Question: I am creating one web application which has structure as shown in following image:

I have all entities and datastore files in the 'App_Code' folder. i.e no separate project layer is created. I want to use Nunit for unit testing. But as for NUnit testing I need 'projectname.dll' and my web application will not create dll I don't know how to test my methods.
If I create a separate project for unit tests, I can not reference datastore and other files in that project. Kindly suggest how can I use Nunit in this case.
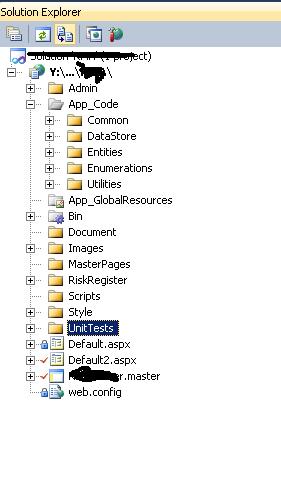
Answer: Please, check this: <URL>.
You can also create another project, just for unit testing purposes. When you create it, just include all the required files (in 'App_Code') <URL>. That way you will be creating shortcuts, so if you modify one file in your project, the other project you created will reflect the changes.